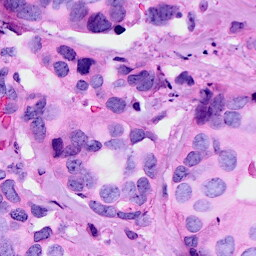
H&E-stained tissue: Breast